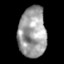
Tissue: skin
Cell type: Endothelial cells
Senescence score: 0.2865
Nuclear area (px): 1371
Mean DAPI intensity: 157.98